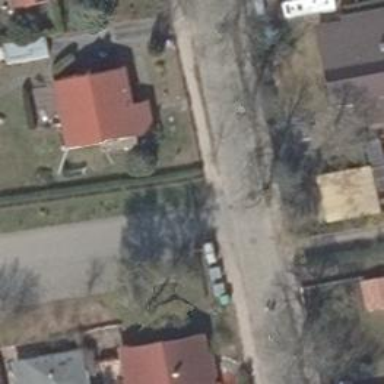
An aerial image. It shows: Dirt footway.